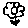
Label: flower